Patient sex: F
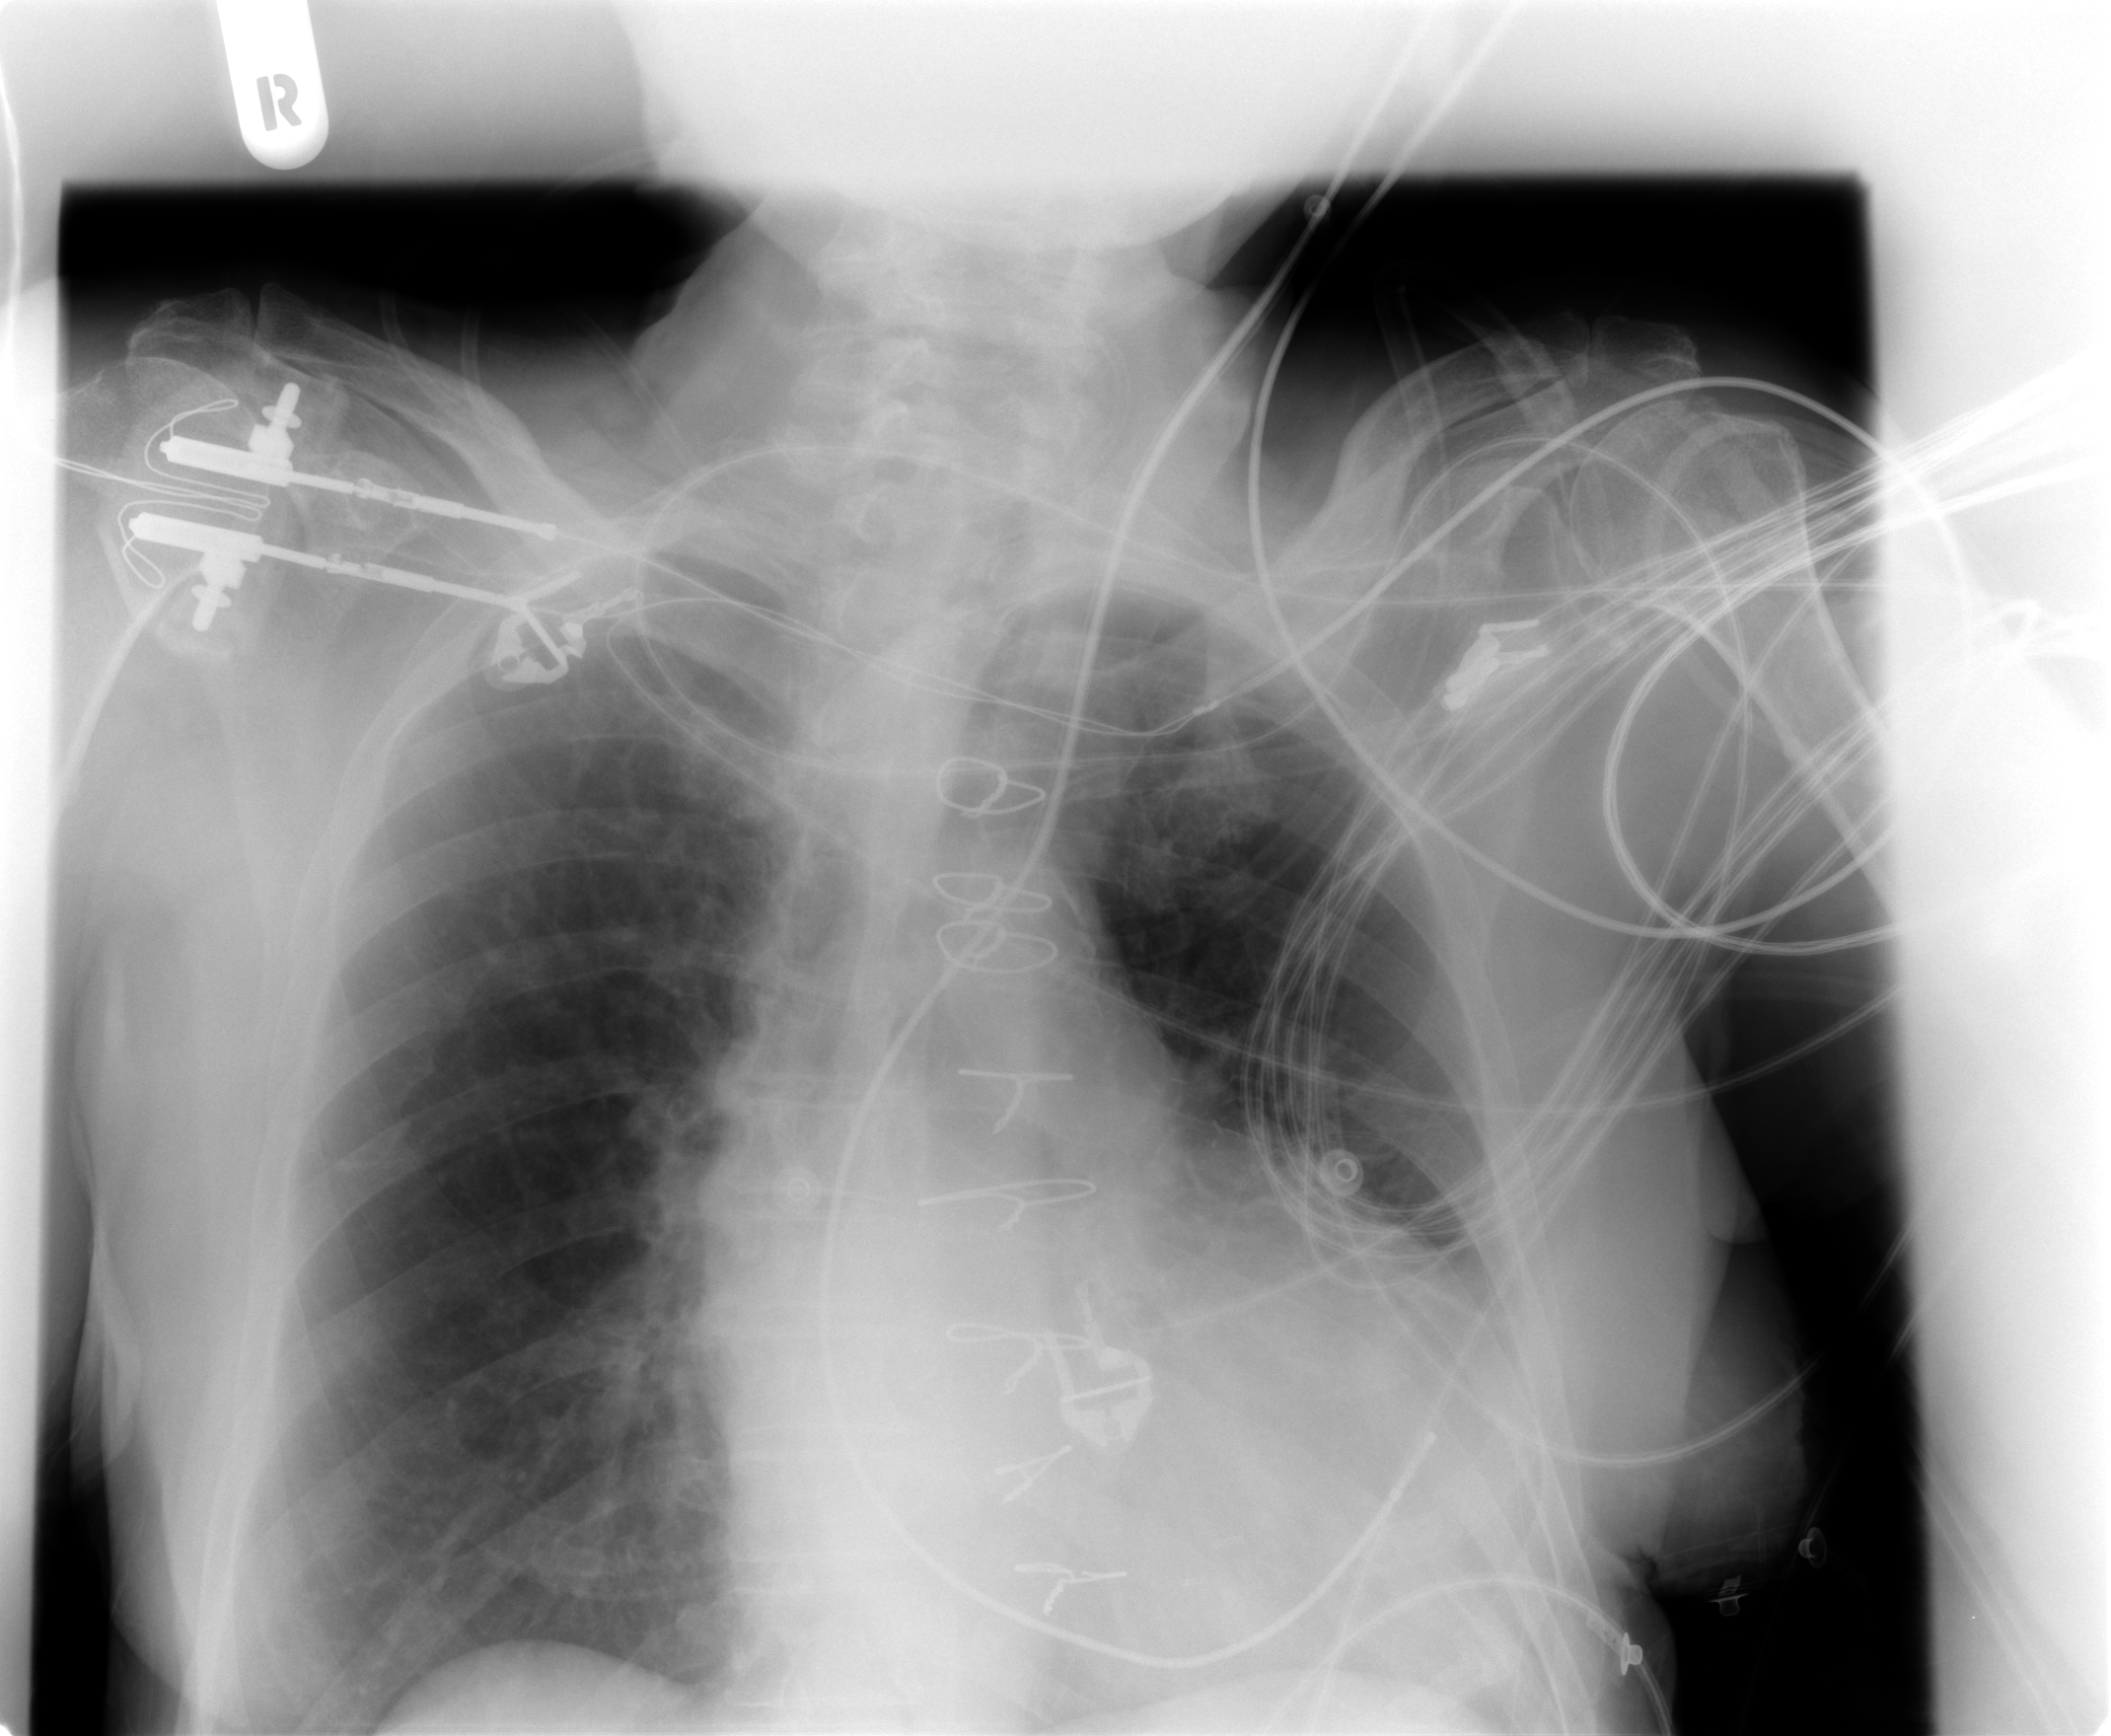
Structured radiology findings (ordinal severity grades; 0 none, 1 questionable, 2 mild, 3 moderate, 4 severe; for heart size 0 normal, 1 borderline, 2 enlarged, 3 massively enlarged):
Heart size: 2
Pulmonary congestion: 0
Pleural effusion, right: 0
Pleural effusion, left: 2
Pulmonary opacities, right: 0
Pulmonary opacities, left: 0
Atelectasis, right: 0
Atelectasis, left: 2